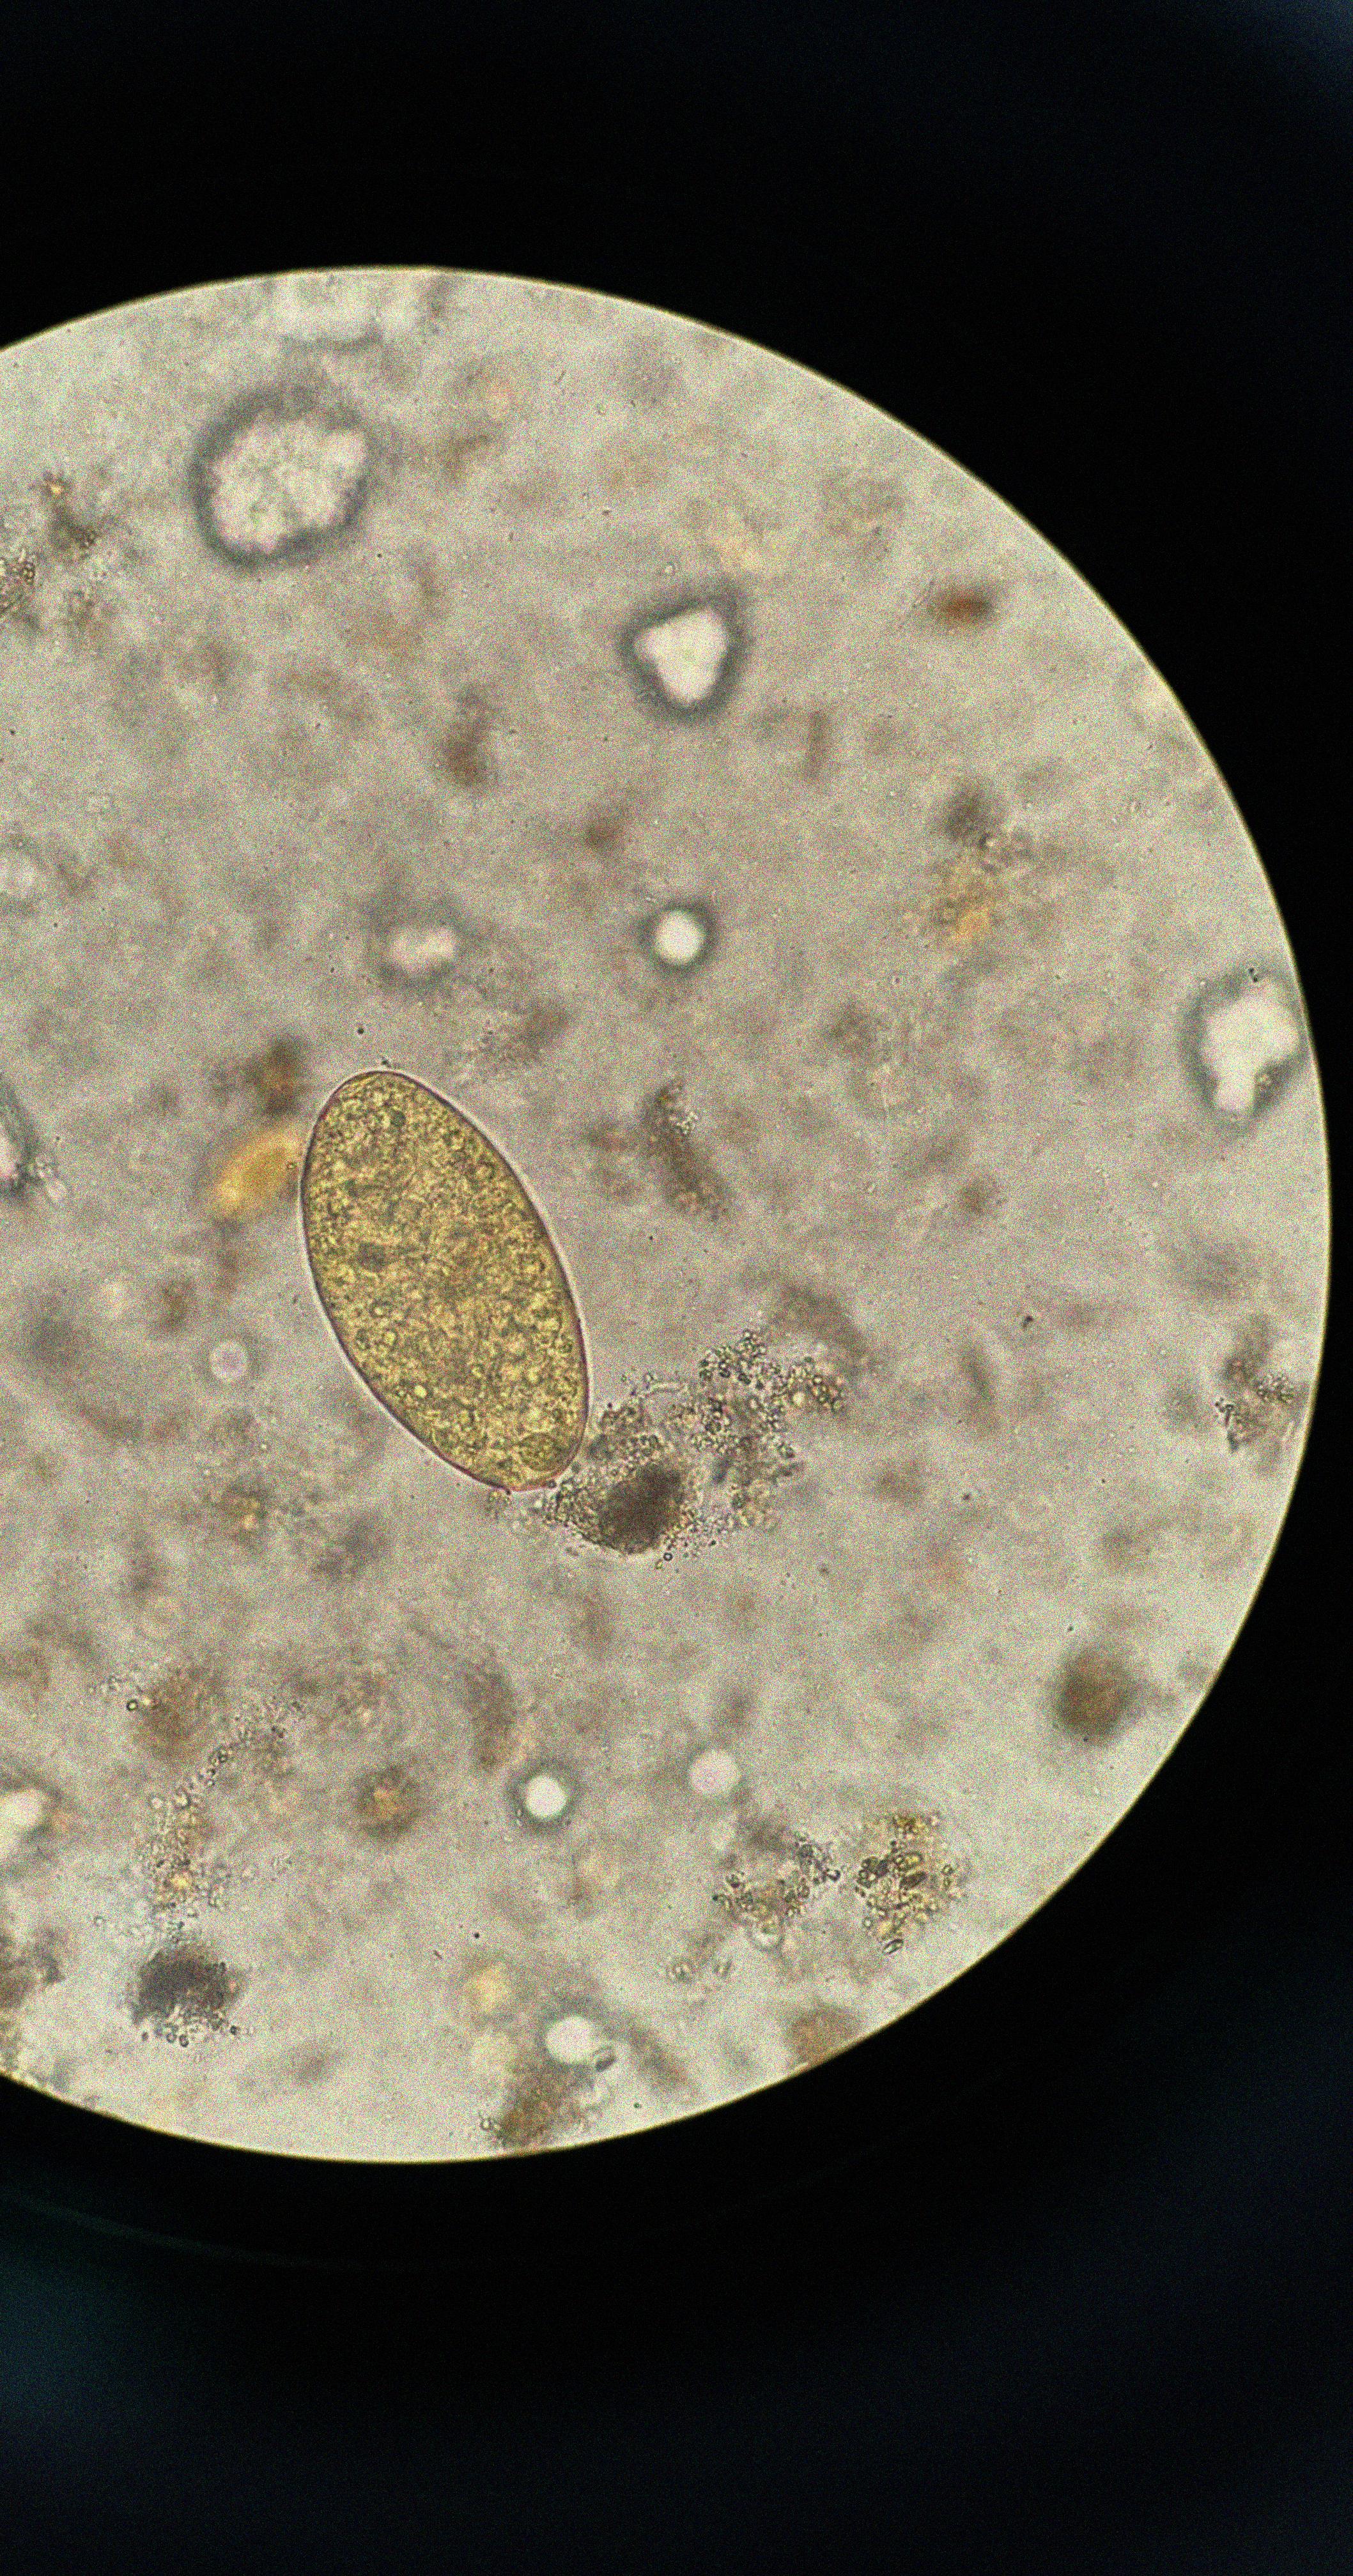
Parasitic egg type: Fasciolopsis buski